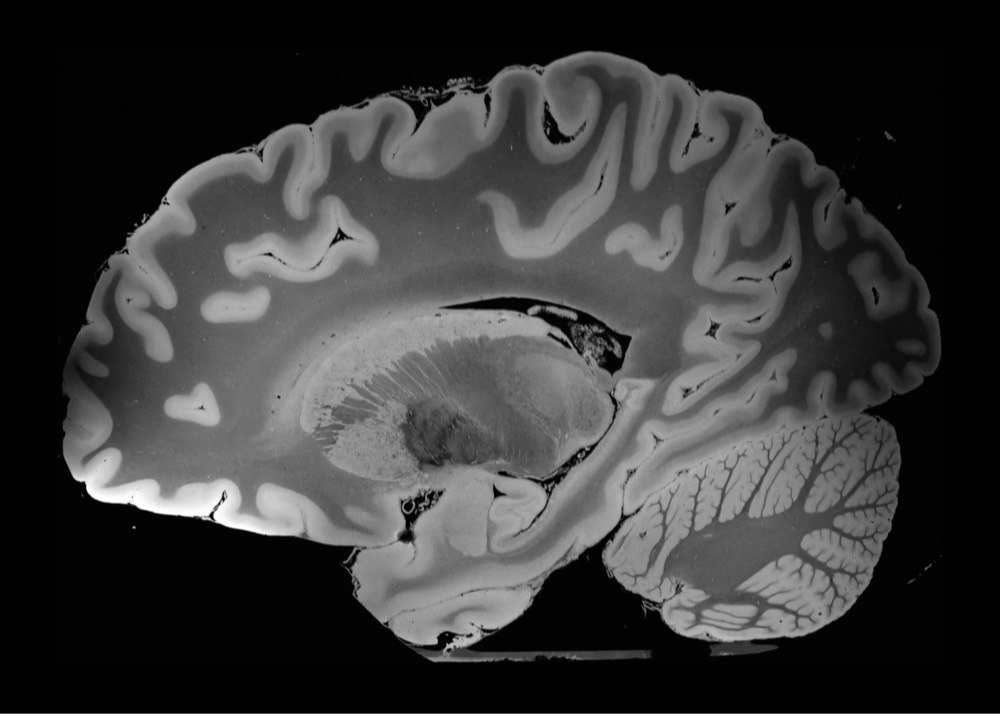
Label: notumor